Question: I am checking if my one of the array consist the 'Nsobject' which i have created custom way.
i am using 'ContainsObject' method.my problem is that contains object not working ever.even though i have same object in array its not returning the true value.
'''
if([self.arrSelectedInterest containsObject:interest_ent])
'''
i am also attaching the screen shot of my debug points which showing the value of the nsarray and comparing object and in that i found that 'interest_ent' is a same object that contains in 'self.arrSelectedInterest'
and still it always return false.

anyone have any idea how to check if my nsarray of custom nsobject contains specific Object?
Following is my hash and isEqual Method which i have overriden and also shwoing my property types in nsobejct.
@interface InterestEntity : JSONModel
'''
@property (strong, nonatomic) NSString* InterestId;
@property (strong, nonatomic) NSString* Name;
@property (strong, nonatomic) NSString<Optional>* Code;
@property (strong, nonatomic) NSString<Optional>* Description;
@property (strong, nonatomic) NSArray<Optional>* Hashtags;
- (NSUInteger)hash {
NSUInteger result = 1;
NSUInteger prime = 31;
result = prime * result + [self.InterestId hash];
result = prime * result + [self.Name hash];
result = prime * result + [self.Code hash];
result = prime * result + [self.Description hash];
result = prime * result + [self.Hashtags hash];
return result;
}
- (BOOL)isEqual:(id)object {
BOOL result = NO;
if ([object isKindOfClass:[self class]]) {
result = [[self InterestId] isEqualToString:[object InterestId]] &&
[[self Name] isEqualToString:[object Name]] &&
[[self Code] isEqualToString:[object Code]] &&[[self Description] isEqualToString:[object Description]] && [[self Hashtags] isEqual:[object Hashtags]];
}
return result;
}
'''
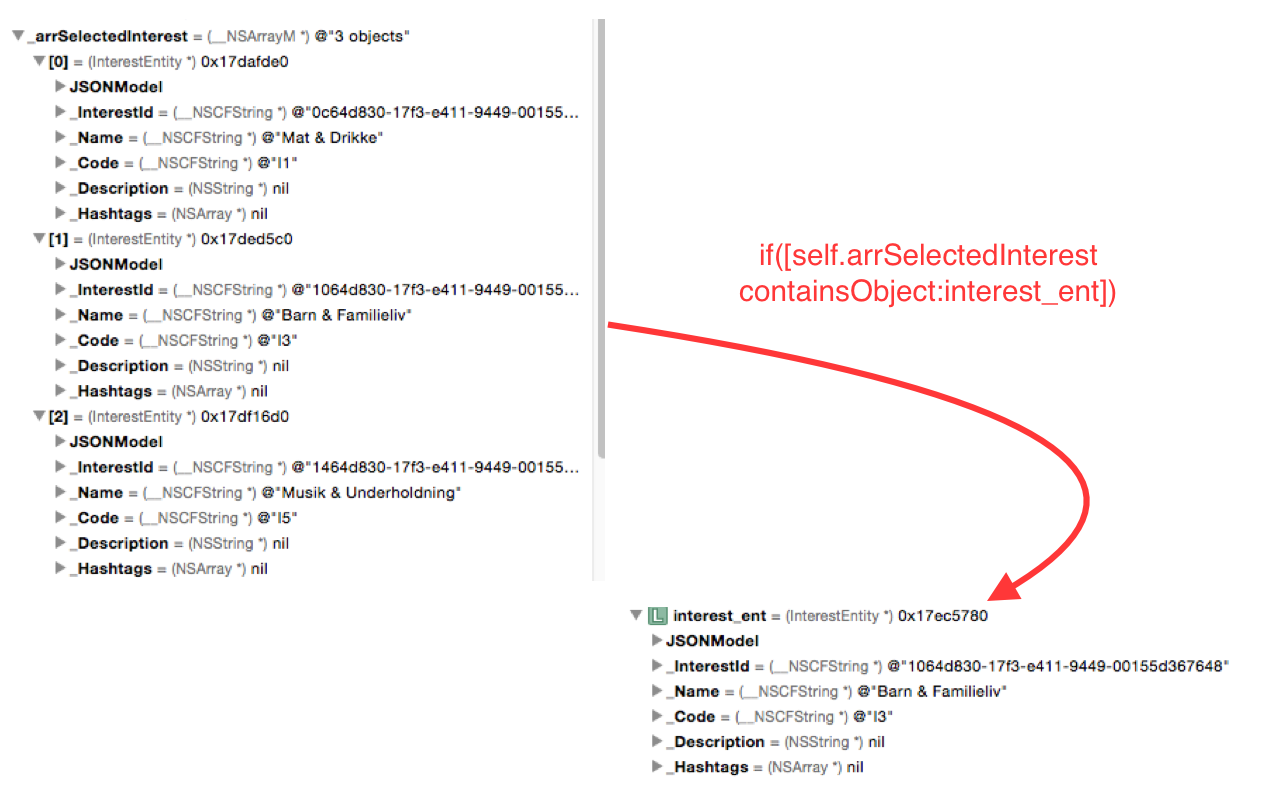
Answer: the problem is in implementing 'isEqual' method in handling nullable objects
i.e. if two strings is null 'isEqualToString:' will return false
Here is a proper implementation to handle all cases
'''
- (BOOL)isEqual:(id)object {
if (object == self)
return YES;
if (!object || ![object isKindOfClass:[self class]])
return NO;
// not nullable fields
if (![self.interestId isEqualToString:object.interestId])
return NO;
if (![self.name isEqualToString:object.name])
return NO;
if (![self.code isEqualToString:object.code])
return NO;
// nullable fields (2 if statements for more clean code)
if (self.description != null && ![self.description isEqualToString:object.description])
return NO;
if (object.description != null && ![object.description isEqualToString:self.description])
return NO;
if (self.hashtags != null && ![self.hashtags isEqualToString:object.hashtags])
return NO;
if (object.hashtags != null && ![object.hashtags isEqualToString:self.hashtags])
return NO;
return YES;
}
'''